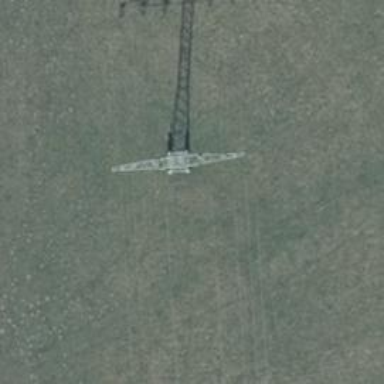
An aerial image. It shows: Power tower.